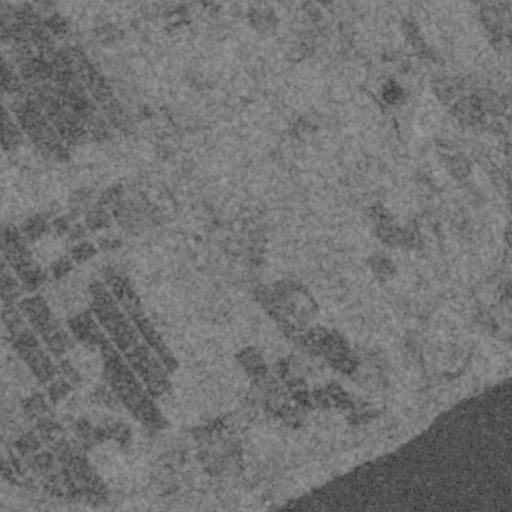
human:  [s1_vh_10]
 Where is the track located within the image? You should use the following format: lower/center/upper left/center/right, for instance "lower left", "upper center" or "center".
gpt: The track is located in the lower right of the image.
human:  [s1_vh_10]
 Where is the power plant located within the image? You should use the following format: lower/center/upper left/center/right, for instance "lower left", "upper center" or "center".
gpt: There is no power plant in the image.

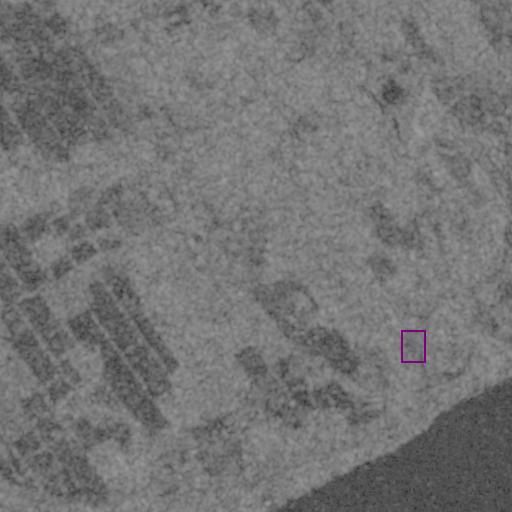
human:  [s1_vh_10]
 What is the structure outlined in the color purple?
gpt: The structure outlined in purple is a track.
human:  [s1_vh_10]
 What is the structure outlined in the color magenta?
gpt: There is no magenta outline.